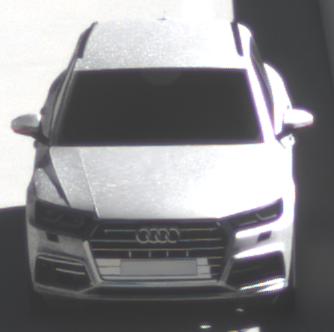
Make: Audi
Model: Q5 45 TFSI
Detailed model: Q5 (FY)
Model produced from: 2019/01
Model produced until: 2019/05
Doors: 5
Color: white
Road condition: dry road
Daytime: midday
Contrast: high contrast